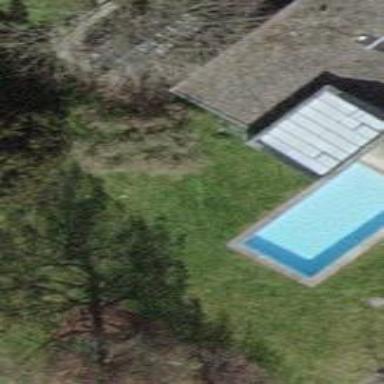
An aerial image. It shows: Swimming pool located in leisure land.